Question: I have 2 simple functions, one function inputs in the the NxM array not including N+2 and M+2. So the original array must be surrounded by zeros and the other outputs the whole array. When the out function is called I have a very strange output:

But when I move the code to the main function everything is totally fine. I tried compiling this code in CodeBlocks and NetBeans.Behaviour is the same.
I don't know what's going on there. Can somebody explain?
'''
.....
int main()
{
int array[N+2][M+2]={{0}};
local_in(N,M,array);
local_out(N,M,array);
return 0;
}
void local_in(int len, int len2,int arr[][len2])
{
int i;
int j;
for(i = 1; i <= len; i++)
for(j = 1; j <= len2; j++){
scanf("%d",&arr[i][j]);
}
}
void local_out(int len, int len2,int arr[][len2])
{
int i;
int j;
for(i = 0; i < len+2; i++){
for(j = 0; j < len2+2; j++)
printf("%d ",arr[i][j]);
printf("
");
}
}
'''
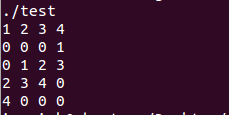
Answer: Your 'local_*' functions pass the array as 'int arr[][len2]'; but should use 'int arr[][len2+2]' instead.
In general, the code should be much clearer if you passed the correct array dimensions around then implemented any policy on which items to read or write inside the 'local_*' functions.